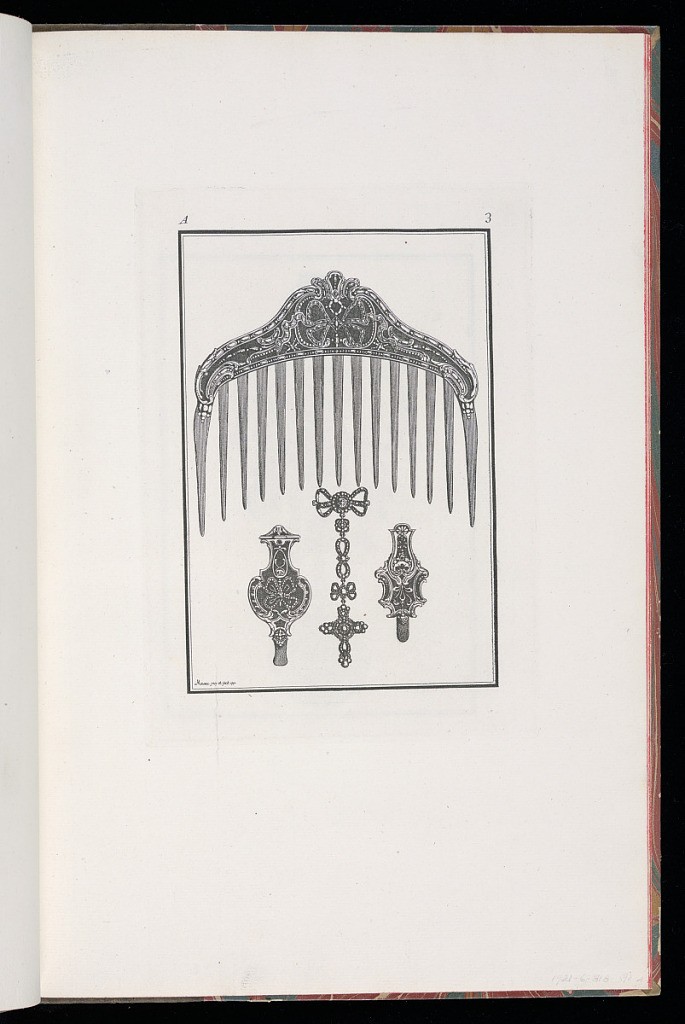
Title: Hair Ornament and Jewelry Designs
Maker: Pierre Moreau, French, 1722 – 1798
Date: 1771
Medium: Etching and engraving on laid paper
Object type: Print
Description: Within a double-lined frame, in the upper half, a design for a toothed hair ornament or comb. The top is decorated with a bow design in the center within a frame ornamented with gadrooning, palmette, fleurons, and acanthus leaves. In the lower half there are three designs for hair jewelry, decorated with ‘rocaille' scrolls, bows, a cross, palmettes, acanthus leaves, and fleurons. The plate is signed, numbered, and dated.